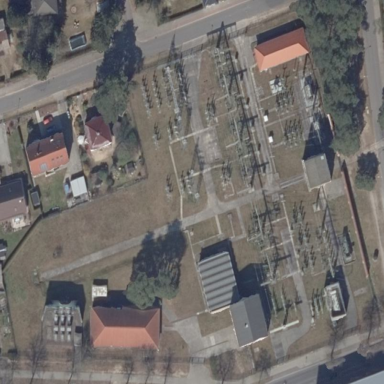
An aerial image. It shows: There is distribution substation enclosed by fence.